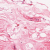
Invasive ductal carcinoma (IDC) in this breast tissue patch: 0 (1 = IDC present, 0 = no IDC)